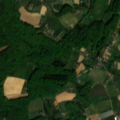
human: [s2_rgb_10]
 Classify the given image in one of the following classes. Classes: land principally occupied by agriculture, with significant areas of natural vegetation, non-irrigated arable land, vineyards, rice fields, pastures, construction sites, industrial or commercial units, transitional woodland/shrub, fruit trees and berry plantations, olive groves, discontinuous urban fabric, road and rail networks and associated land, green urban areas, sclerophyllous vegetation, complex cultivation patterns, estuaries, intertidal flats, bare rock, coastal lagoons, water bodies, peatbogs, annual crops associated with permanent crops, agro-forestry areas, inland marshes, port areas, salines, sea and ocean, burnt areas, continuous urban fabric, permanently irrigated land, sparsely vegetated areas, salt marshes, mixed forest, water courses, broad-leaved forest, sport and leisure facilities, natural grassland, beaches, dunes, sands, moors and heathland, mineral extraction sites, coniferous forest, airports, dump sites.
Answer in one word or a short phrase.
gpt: non-irrigated arable land, vineyards, broad-leaved forest